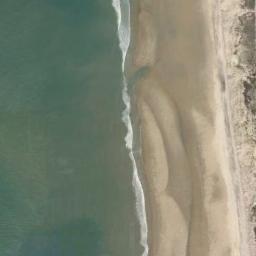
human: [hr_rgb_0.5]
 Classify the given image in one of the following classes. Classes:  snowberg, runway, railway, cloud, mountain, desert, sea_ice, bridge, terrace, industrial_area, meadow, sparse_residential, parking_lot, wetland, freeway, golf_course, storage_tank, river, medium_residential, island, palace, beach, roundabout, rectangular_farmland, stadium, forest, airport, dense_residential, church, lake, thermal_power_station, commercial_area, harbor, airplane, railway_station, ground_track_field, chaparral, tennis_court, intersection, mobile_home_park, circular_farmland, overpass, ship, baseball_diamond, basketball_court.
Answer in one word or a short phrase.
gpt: beach